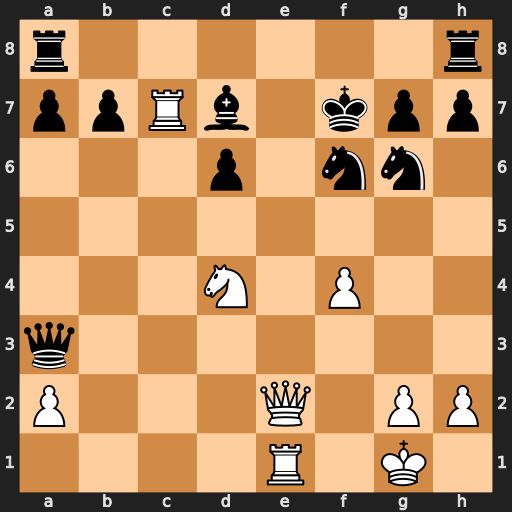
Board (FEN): r6r/ppRb1kpp/3p1nn1/8/3N1P2/q7/P3Q1PP/4R1K1
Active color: w
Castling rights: -
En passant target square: -
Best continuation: Qc4+ Kf8 Ne6+ Bxe6 Qxe6 Qc5+ Rxc5